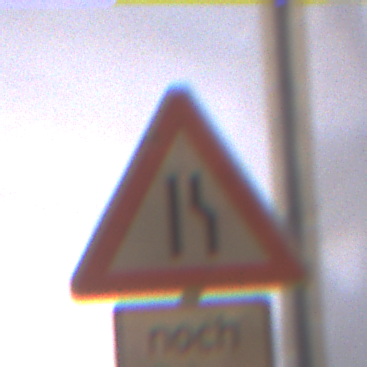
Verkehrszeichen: EinseitigVerengteFahrbahnRechts
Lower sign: LaengeEinerStrecke4
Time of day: Night
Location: Outdoor (Urban)
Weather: Overcast
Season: Winter
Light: Artificial